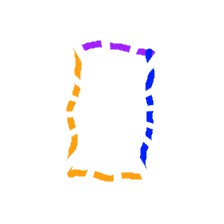
Shape: rectangle